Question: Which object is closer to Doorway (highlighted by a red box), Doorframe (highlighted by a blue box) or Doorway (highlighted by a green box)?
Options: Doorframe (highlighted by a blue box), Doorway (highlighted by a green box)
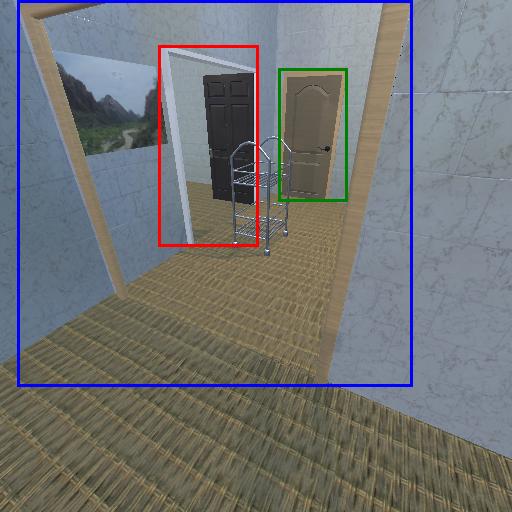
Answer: Doorframe (highlighted by a blue box)